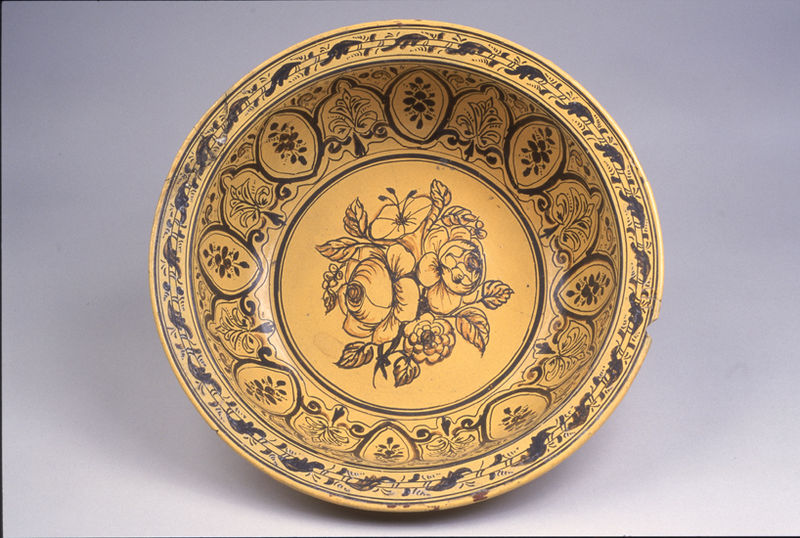
Titel: Basin (Lebrillo)
Standort: Amherst (Massachusetts, USA)
Institution: Mead Art Museum, Amherst College
Schlagwörter: gelb, obst, muster, ornament, schale, früchte, ornate, white, black, old, yellow, decorative, flowers, pattern, dining, plant, flower, food, struktur, nature, baroque, oval, dots, line, roses, fayence, leaves, antique, design, circles, lines, floral, rose, leaf, eating, china, pottery, plate, round, border, porcelain, swag, bowl, painted, pretty, dinner, greenery, chip, circular, used, delicate, bamboo, intricate, chipped, jellow, berries, flowere, crockery, morning glory, porcelian